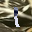
Label: 1